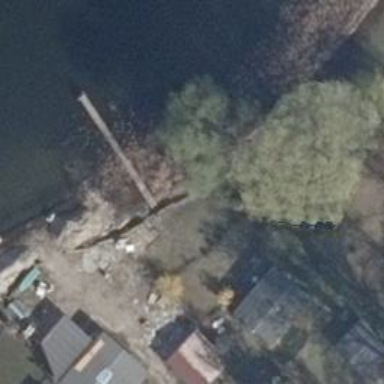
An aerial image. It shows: Man-made pier.